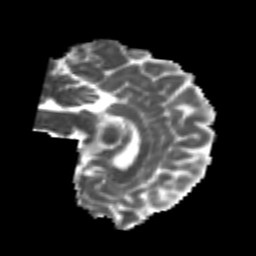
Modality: MD
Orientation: sagittal
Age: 24
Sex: female
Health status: healthy
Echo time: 0.074 s